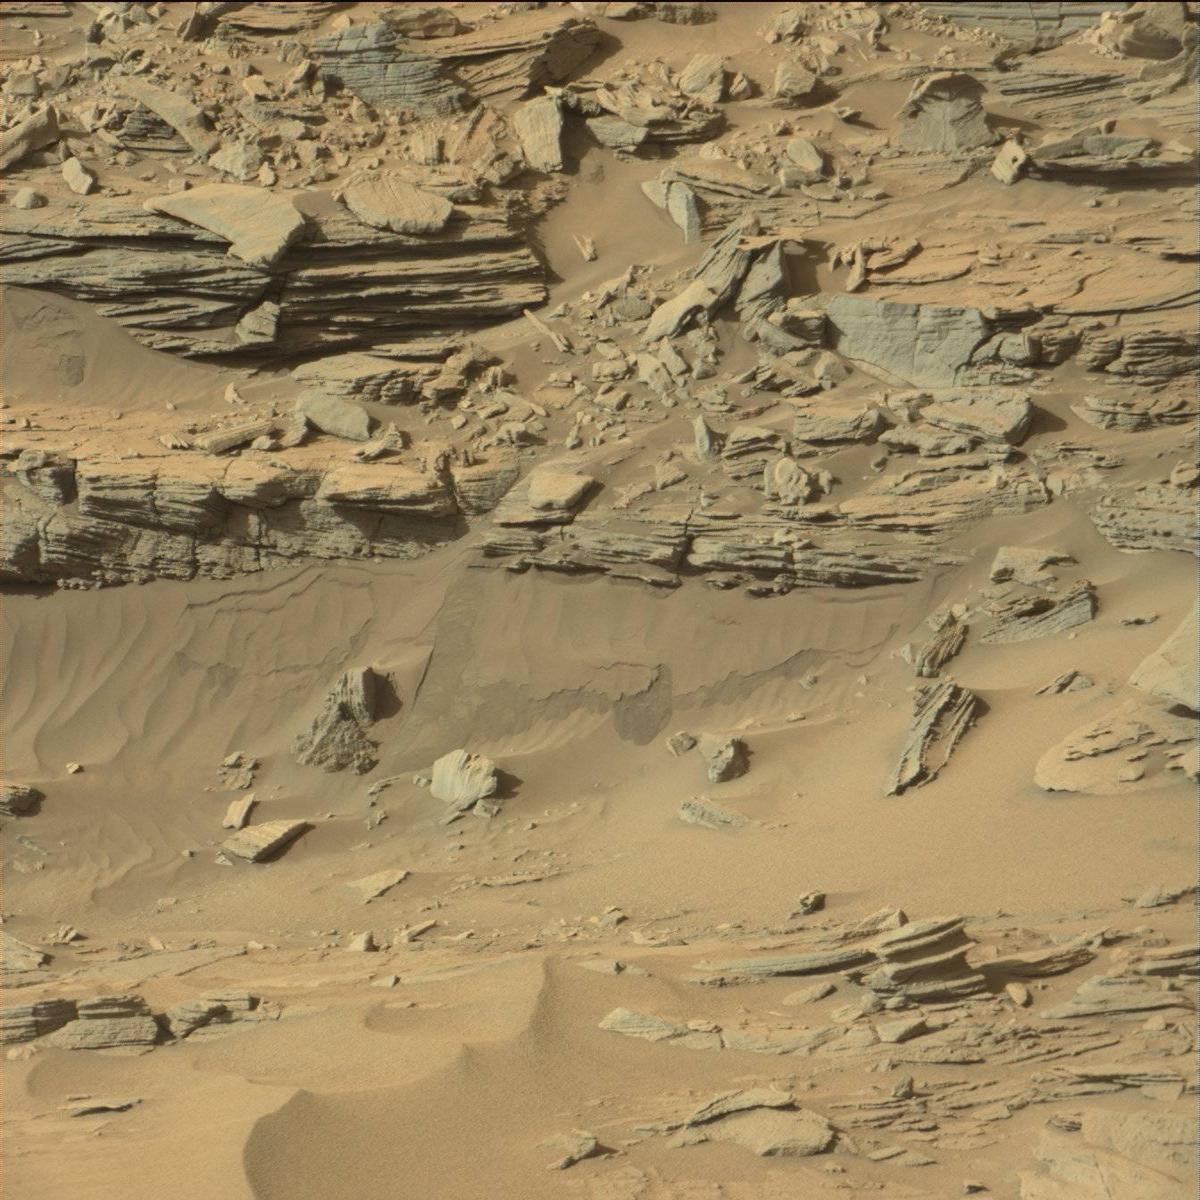
Terrain classes present: Bedrock, Sand / Soil